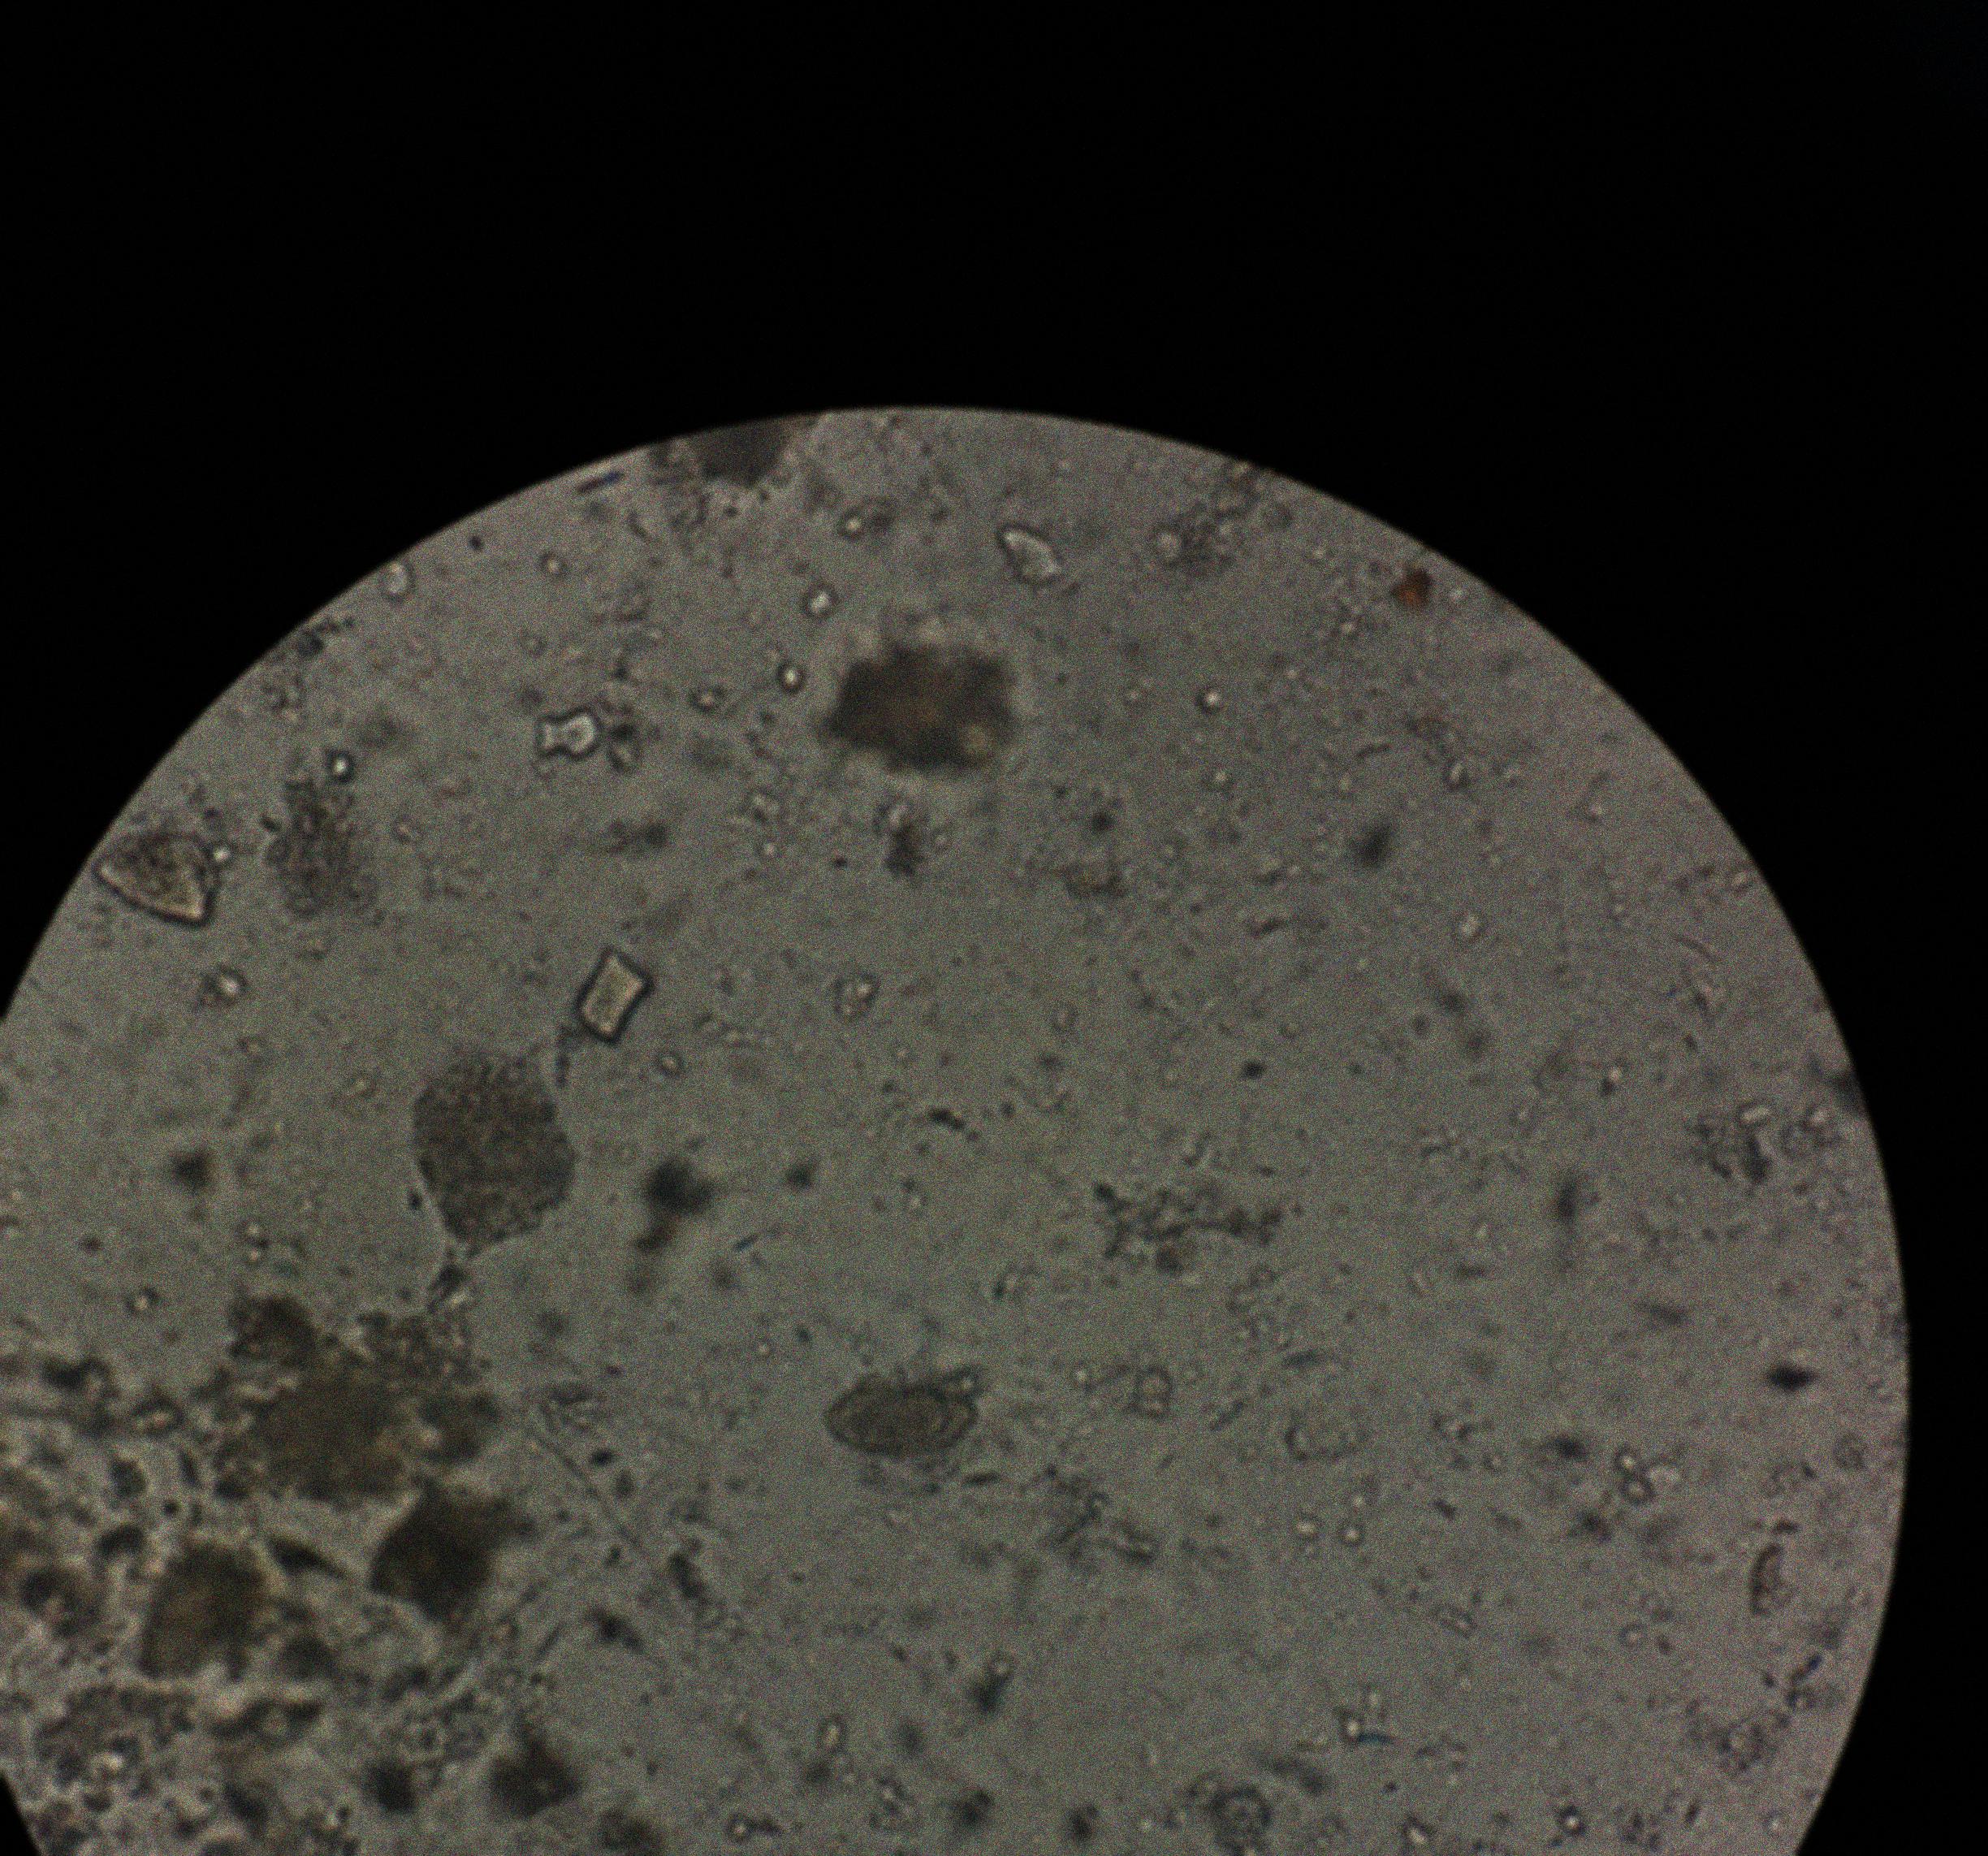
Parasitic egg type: Capillaria philippinensis